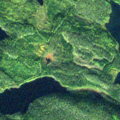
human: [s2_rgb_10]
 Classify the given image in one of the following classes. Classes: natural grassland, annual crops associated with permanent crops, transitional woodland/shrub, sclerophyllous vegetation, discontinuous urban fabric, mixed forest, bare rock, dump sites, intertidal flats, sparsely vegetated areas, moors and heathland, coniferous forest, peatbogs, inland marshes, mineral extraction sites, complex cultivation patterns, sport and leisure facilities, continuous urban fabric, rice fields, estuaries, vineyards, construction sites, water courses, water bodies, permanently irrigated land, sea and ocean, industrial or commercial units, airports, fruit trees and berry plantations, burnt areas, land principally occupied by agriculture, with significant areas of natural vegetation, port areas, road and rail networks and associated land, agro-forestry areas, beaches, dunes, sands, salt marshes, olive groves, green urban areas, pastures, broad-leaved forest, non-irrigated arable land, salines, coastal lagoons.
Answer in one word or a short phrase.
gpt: coniferous forest, mixed forest, water bodies